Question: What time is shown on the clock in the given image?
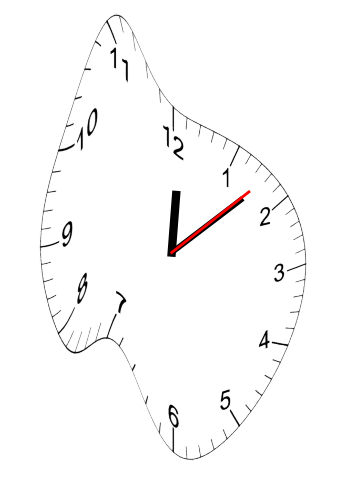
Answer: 12:08:08